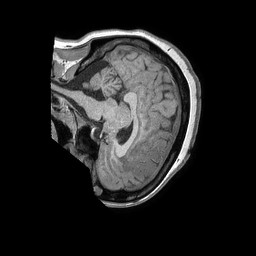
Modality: T1w
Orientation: sagittal
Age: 34
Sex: female
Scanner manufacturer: philips
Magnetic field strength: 1.5 T
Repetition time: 0.007999 s
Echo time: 0.003678 s